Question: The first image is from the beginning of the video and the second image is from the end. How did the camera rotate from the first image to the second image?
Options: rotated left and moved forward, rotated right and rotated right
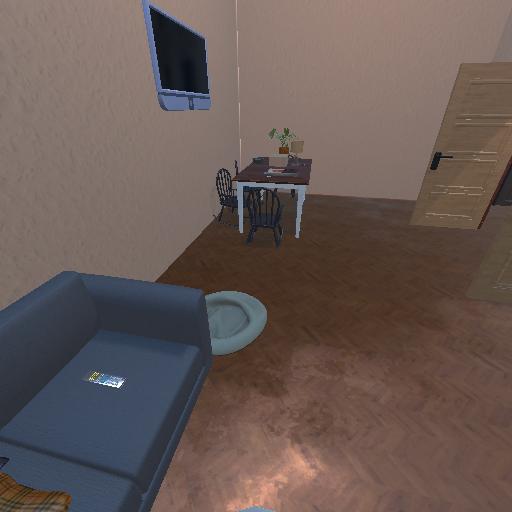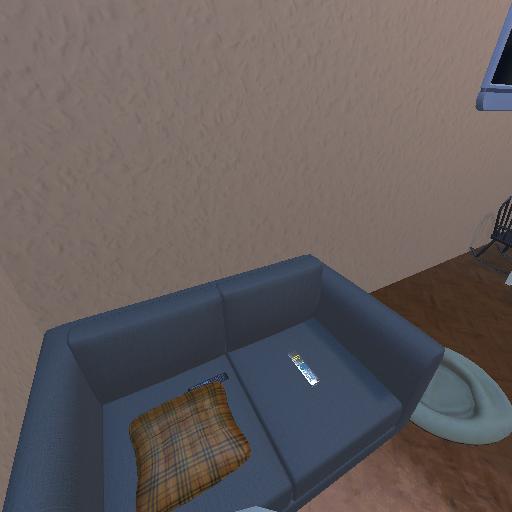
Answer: rotated left and moved forward